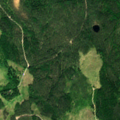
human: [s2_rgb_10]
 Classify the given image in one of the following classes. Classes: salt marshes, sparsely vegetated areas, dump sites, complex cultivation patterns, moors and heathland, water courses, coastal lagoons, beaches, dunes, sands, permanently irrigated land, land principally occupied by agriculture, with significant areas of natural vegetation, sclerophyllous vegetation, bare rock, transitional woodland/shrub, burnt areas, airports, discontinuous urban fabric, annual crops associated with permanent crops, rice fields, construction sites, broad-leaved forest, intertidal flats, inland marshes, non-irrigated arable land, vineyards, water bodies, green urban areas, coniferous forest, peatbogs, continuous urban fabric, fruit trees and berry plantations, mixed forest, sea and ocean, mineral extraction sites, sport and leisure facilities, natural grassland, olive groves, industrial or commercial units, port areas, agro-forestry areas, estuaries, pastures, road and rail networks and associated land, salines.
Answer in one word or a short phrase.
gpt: coniferous forest, transitional woodland/shrub